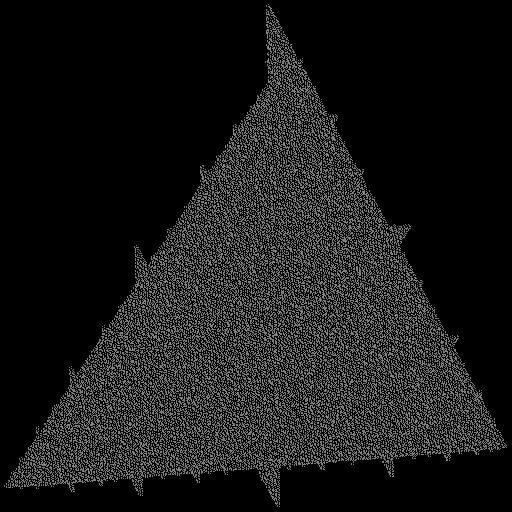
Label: a1